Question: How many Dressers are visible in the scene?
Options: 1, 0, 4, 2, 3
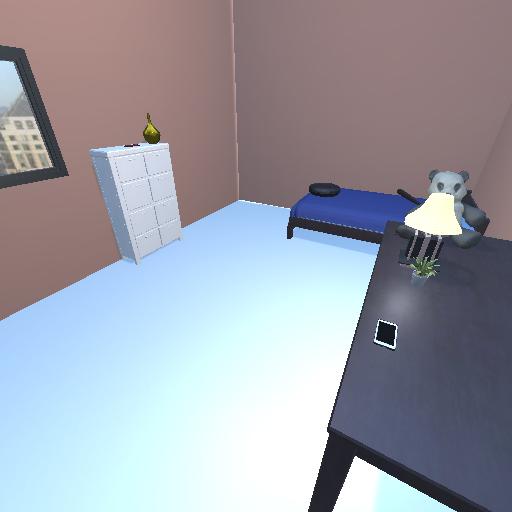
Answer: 1